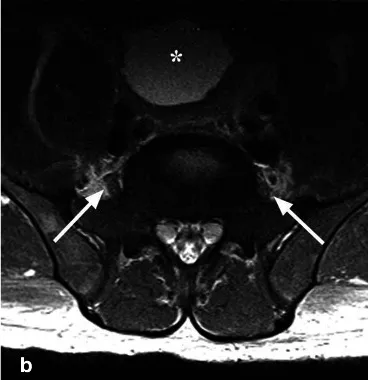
Axial T2-weighted MR images of the lumbosacral spine (a, b), demonstrating mild hypertrophy of the spinal nerve roots. Mild prominence of the lumbosacral plexus bilaterally is also shown (arrows). Note the distended urinary bladder with a trabeculated wall (asterisk).
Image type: radiology (mri)